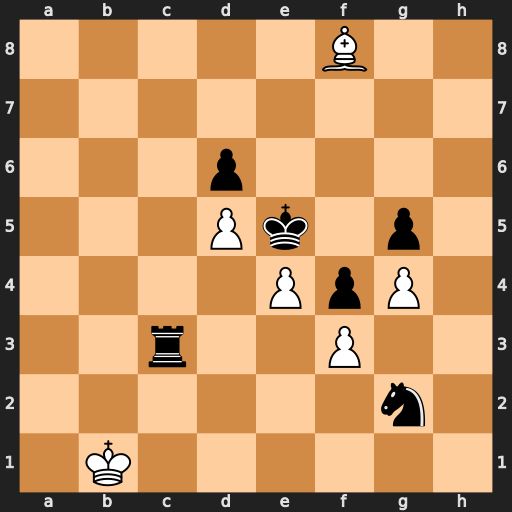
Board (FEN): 5B2/8/3p4/3Pk1p1/4PpP1/2r2P2/6n1/1K6
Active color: w
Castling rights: -
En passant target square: -
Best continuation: Bg7#